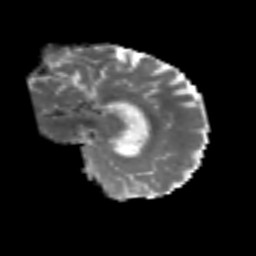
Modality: MD
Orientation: sagittal
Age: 67
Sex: female
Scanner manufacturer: siemens
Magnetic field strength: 3 T
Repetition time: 6.1 s
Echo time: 0.101 s